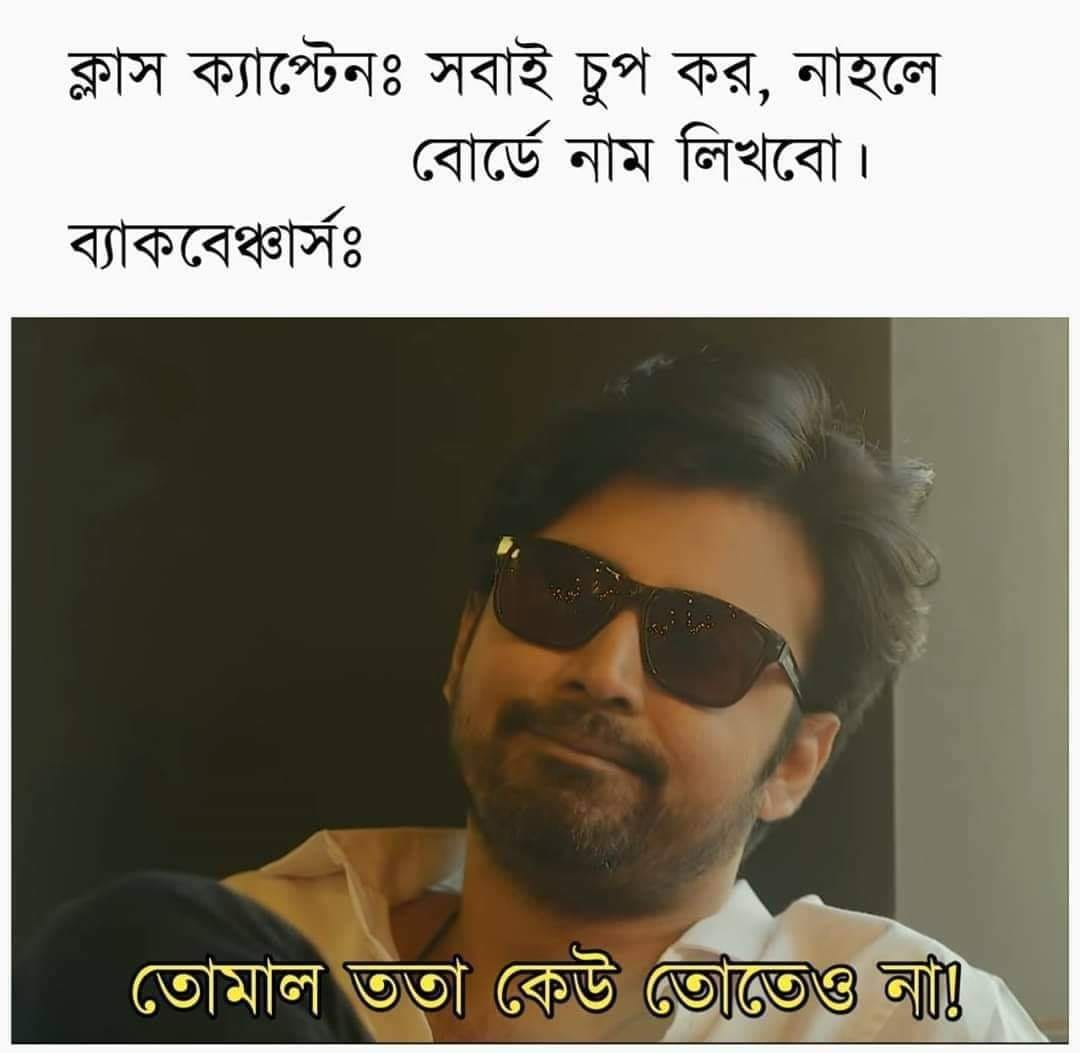
Caption: ক্লাস ক্যাপ্টেনঃ সবাই চুপ কর, নাহলে বোর্ডে নাম লিখবো ।    ব্যাকবেঞ্চার্সঃ     তোমাল ততা কেউ তোতেও না !
Label: hate